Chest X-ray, AP view. Patient: 40 years old, sex M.
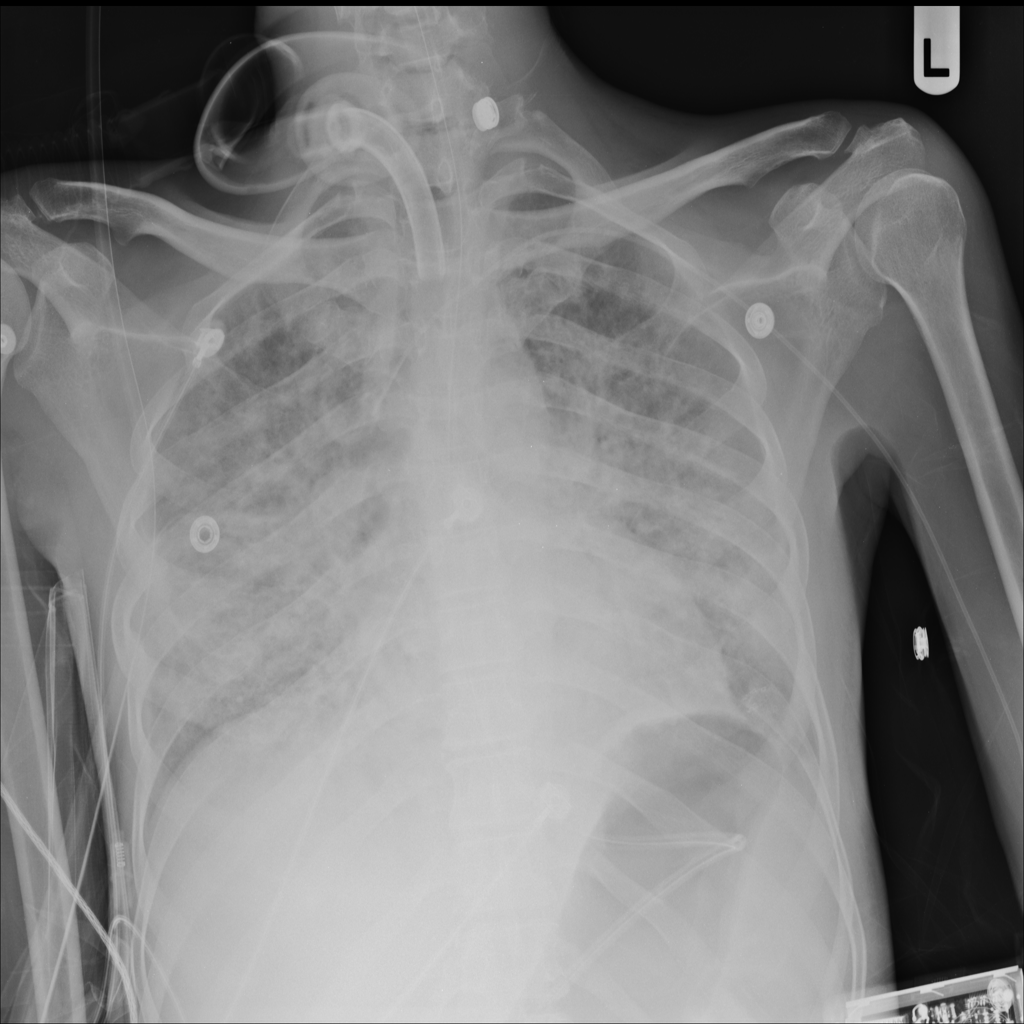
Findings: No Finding